Question: I am using a color palette like this:
'''
set palette defined (0 '#0000ff', 1 '#ff0000')
'''
I expect the color palette on the plot to be a smooth transition from blue to red but what I get is this:

As you can see there are like more transparent steps in between. What can I do to get a smooth transition?
Note: I am plotting to a png image using this terminal:
'''
set terminal png size 1100,550
'''
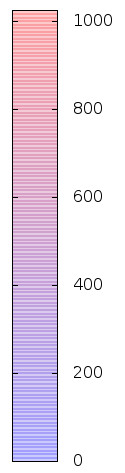
Answer: For completeness:
The issue seems to come from the combination of using transparent fillstyle together with png. I now use pngcairo as terminal and everything works as expected.